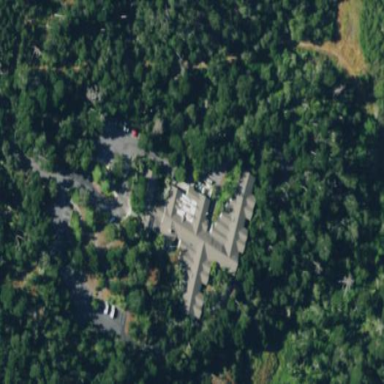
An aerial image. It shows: Nursing home building.